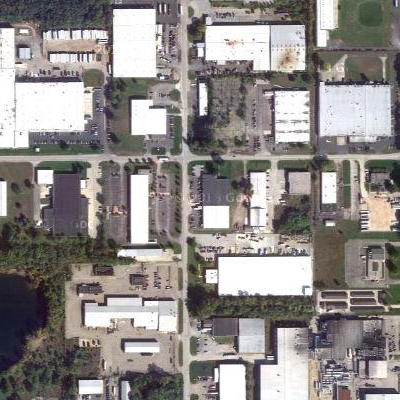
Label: Industry